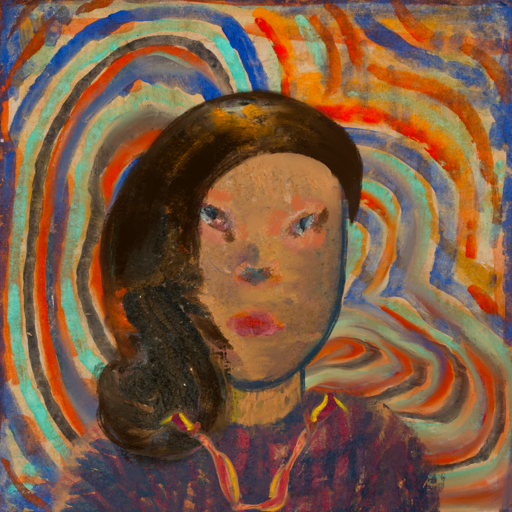
Background: Sisters, Head And Neck Front: In_The_Sun, Face Front: Boggyland, Bust: In_The_Sun, Hair Front: Gypsy_Queen, Head Accessory: Blank, Second Necklace: Gypsy_Mother_1, Necklace: Blank, Baby: Blank